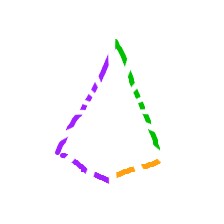
Shape: kite